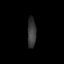
Tissue: prostate
Cell type: T cells
Senescence score: 0.7014
Nuclear area (px): 255
Mean DAPI intensity: 56.596